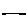
Label: line